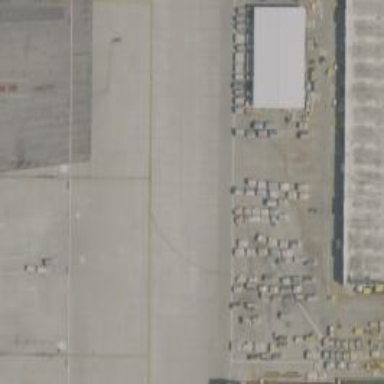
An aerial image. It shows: Image of taxiway at airport.